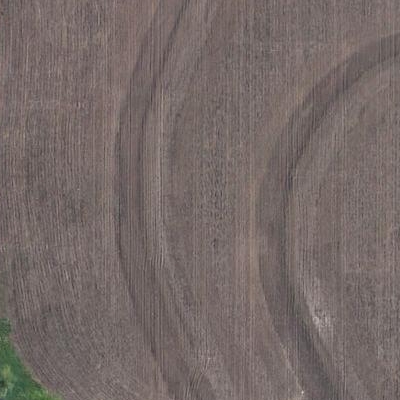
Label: bField